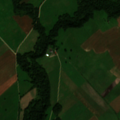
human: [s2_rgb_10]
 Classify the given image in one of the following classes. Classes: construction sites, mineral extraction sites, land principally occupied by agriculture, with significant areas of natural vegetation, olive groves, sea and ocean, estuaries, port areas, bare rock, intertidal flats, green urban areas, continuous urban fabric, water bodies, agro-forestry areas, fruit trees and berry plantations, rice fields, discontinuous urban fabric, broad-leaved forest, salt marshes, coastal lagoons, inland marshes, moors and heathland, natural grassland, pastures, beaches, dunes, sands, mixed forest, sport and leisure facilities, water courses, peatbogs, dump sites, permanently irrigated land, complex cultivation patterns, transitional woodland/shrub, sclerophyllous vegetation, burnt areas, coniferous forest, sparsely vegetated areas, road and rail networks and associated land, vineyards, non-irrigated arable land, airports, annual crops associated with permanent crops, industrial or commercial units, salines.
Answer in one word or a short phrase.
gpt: non-irrigated arable land, pastures, land principally occupied by agriculture, with significant areas of natural vegetation, broad-leaved forest